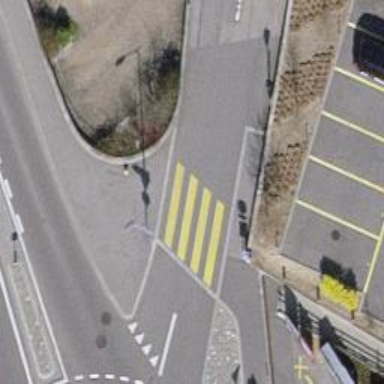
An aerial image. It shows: Zebra crossing on the road.